Question: In my application, I have a 'UserControl' in which I use a 'WebBrowser' control.
The following is the code for the 'UserControl':
'''
<UserControl x:Class="tool.ucMain"
xmlns="http://schemas.microsoft.com/winfx/2006/xaml/presentation"
xmlns:x="http://schemas.microsoft.com/winfx/2006/xaml"
xmlns:mc="http://schemas.openxmlformats.org/markup-compatibility/2006"
xmlns:d="http://schemas.microsoft.com/expression/blend/2008"
mc:Ignorable="d"
d:DesignHeight="354" d:DesignWidth="440">
<Grid>
<DockPanel>
<WebBrowser Name="wbMap" DockPanel.Dock="Left" MinWidth="300"></WebBrowser>
<DataGrid Name="grdSignals" DockPanel.Dock="Right" ItemsSource="{Binding}" AutoGenerateColumns="False">
</DataGrid>
</DockPanel>
</Grid>
'''
I am using this 'UserControl' in another 'UserControl' which has a 'TabControl'. This is the code for the other 'UserControl':
'''
<Grid>
<TabControl>
<TabItem Name="tabMain" Header="Main">
<uc:ucMain />
</TabItem>
<TabItem Name="tabDataExplorer" Header="Data Explorer"/>
</TabControl>
</Grid>
'''
The is the first 'UserControl'. When I clean the project I can see the first user control. But when I build/run it, it disappears and I get the error as shown in the following image. I get this error even in design view.

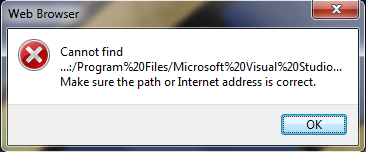
Answer: If you try to navigate to your local file you should always append 'file:///' in the front of your Uri path.
I just tested it, I can see this error occurred in designer view of the Main Window. I can see Visual Studio tried to trigger the Loaded Event of the UserControl. Somehow the AppDomain.CurrentDomain.BaseDirectory returns the Visual Studio path.
The best way to skip this error might be using 'DesignerProperties.GetIsInDesignMode()'
For example you can do the following to skip this error in designer view.
'''
private void UserControl_Loaded(object sender, RoutedEventArgs e)
{
if (DesignerProperties.GetIsInDesignMode(this)) return;
String appdir = System.IO.Path.GetDirectoryName(AppDomain.CurrentDomain.BaseDirectory);
String mapPath = System.IO.Path.Combine(appdir, "MAP.html");
ResultWebBrowser.Navigate(new Uri("file:///" + mapPath));
}
'''